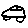
Label: car